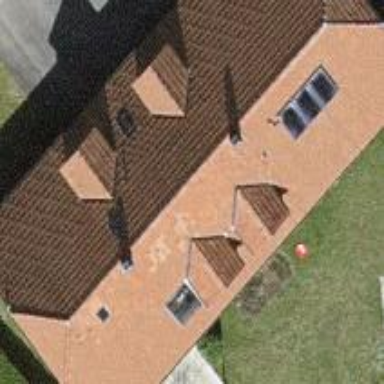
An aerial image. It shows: Gray building with gabled red roof. The building has gabled roof and its color is gray.